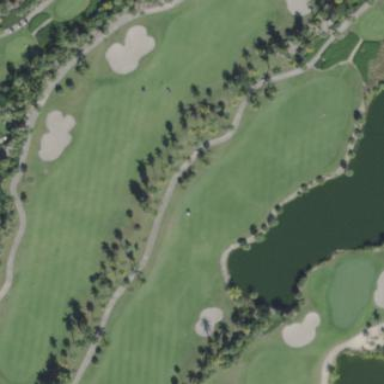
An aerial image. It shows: Golf fairway surrounded by grass.